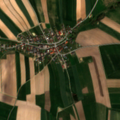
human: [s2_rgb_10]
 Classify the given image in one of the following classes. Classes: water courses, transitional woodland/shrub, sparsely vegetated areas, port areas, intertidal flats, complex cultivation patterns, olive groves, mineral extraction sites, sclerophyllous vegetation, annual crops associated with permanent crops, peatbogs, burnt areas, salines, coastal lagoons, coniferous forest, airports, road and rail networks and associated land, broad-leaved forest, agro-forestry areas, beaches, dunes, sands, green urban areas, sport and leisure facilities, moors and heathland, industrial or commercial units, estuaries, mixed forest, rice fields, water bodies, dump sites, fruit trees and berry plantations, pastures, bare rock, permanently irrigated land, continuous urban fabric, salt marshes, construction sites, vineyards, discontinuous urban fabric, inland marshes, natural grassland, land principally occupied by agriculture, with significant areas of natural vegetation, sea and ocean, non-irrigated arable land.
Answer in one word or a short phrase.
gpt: non-irrigated arable land, complex cultivation patterns, land principally occupied by agriculture, with significant areas of natural vegetation